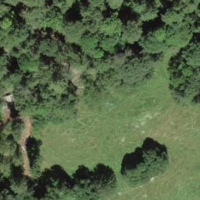
EUNIS habitat code: 44
Species observed at this site:
Lathyrus vernus